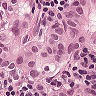
Metastatic tissue present: yes